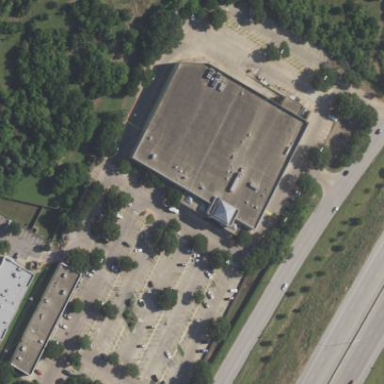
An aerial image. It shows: Retail building.